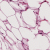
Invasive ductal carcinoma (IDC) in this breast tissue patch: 0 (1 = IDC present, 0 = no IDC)